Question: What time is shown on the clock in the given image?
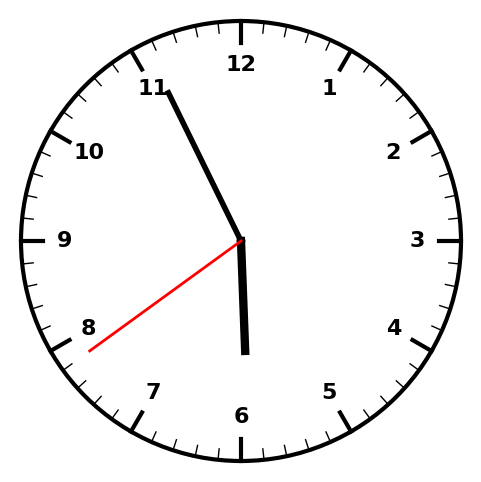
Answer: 05:55:39